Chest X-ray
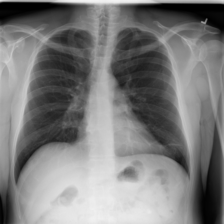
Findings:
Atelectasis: negative
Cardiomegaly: negative
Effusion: negative
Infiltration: negative
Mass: negative
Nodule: negative
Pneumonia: negative
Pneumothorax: negative
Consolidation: negative
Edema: negative
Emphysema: negative
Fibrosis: negative
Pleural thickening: negative
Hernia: negative